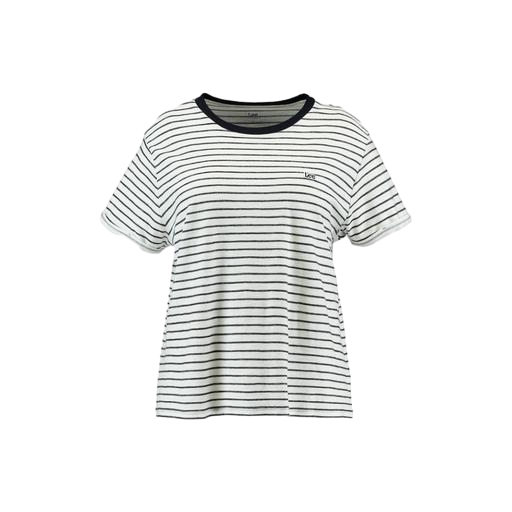
club stripe tee, stripe tee, black women's striped t-shirt, white background